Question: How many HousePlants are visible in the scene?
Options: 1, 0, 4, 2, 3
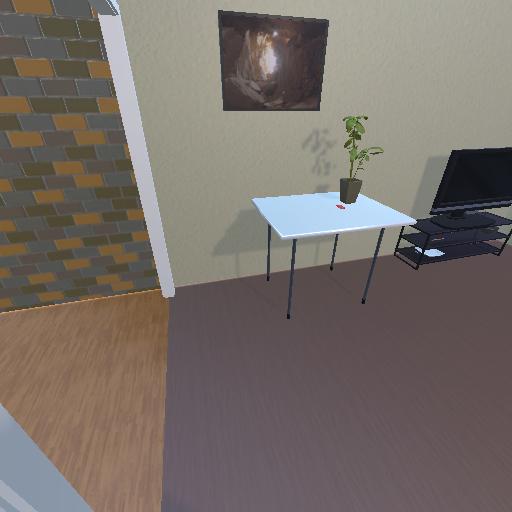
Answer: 1